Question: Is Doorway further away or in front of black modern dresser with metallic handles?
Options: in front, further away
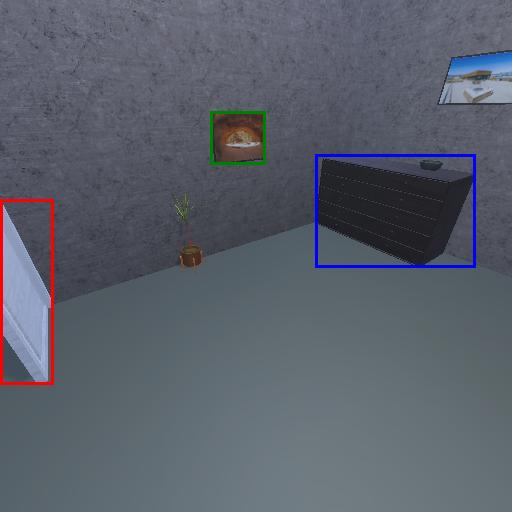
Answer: in front